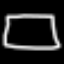
Label: square